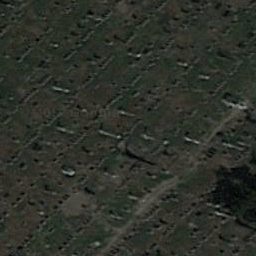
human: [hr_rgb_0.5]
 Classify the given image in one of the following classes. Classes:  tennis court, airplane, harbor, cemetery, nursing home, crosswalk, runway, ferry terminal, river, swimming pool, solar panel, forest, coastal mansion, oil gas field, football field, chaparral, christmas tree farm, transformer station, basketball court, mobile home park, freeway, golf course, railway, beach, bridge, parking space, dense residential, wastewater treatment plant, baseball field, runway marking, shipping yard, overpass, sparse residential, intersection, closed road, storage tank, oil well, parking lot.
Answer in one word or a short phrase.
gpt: cemetery